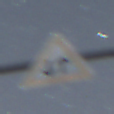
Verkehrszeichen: Gegenverkehr
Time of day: Night
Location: Outdoor (Nature)
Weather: Clear
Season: NotSpecified
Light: Natural